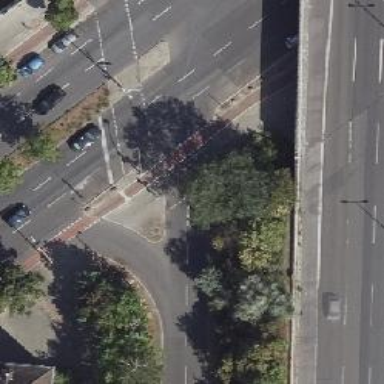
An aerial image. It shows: Traffic island located on footway.